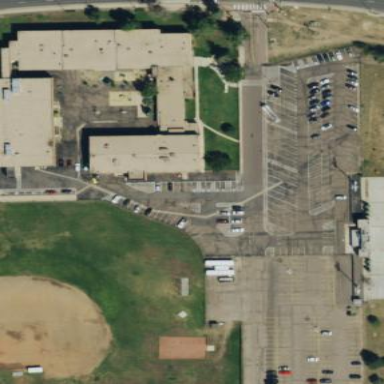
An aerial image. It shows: Parking area.